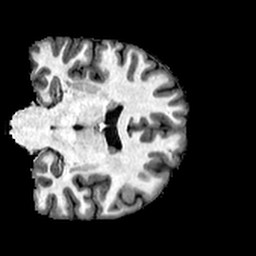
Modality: T1w
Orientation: coronal
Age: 21
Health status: healthy
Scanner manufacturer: philips
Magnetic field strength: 3 T
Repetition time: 0.007845 s
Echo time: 0.003601 s